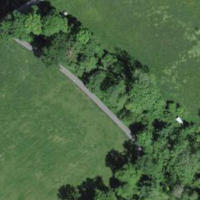
EUNIS habitat code: 52
Species observed at this site:
Prunus padus